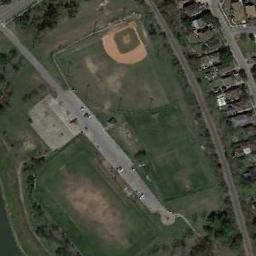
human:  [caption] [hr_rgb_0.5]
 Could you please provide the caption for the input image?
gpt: A baseball diamond next to a road while a parking lot and the residential area beside .

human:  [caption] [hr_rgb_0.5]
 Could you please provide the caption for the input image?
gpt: There is a baseball diamond in the grass surrounded by the roads and houses .

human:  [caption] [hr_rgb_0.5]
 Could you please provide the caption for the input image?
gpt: There are neat rows of houses near the baseball field .

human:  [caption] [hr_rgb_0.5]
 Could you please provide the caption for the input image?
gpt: There is a baseball diamond on the open place next to many buildings .

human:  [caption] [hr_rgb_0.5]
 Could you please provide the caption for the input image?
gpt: The baseball diamond is between a road and many buildings .